Question: We have a script setup to run with Inno Setup Unicode compiler. The installer at the moment supports English, German and French.
It has been brought to our attention that the encoding for our custom messages in French aren't correct. The custom message files are saved as UTF-8 so there should not have been an encoding issue. We verified we were using the Unicode compiler and not ANSI by accident.

Expected Custom message:
> 'French.UninstallOldVersionPrompt=Il semble y avoir une version anterieure de Rubberduck installee sur ce systeme pour %s.There seems to be a previous version of Rubberduck, qui devra d'abord etre desinstallee. Proceder a la desinstallation?'
<URL>
The file is saved as UTF-8, so it shouldn't have had encoding issues. What went wrong?
For more details, you can read up on the <URL>
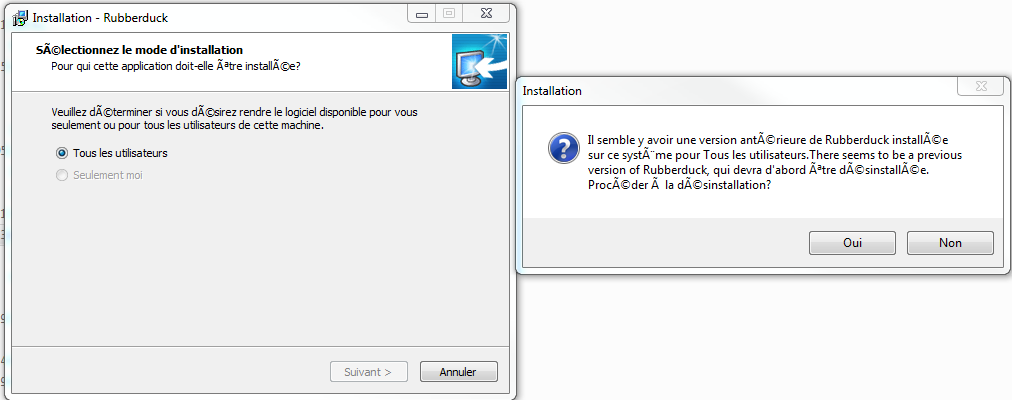
Answer: The '.iss' file needs to have <URL>, if it includes Unicode/UTF-8 strings.
In your case, it's the 'French.CustomMessages.iss' that is missing the BOM.
The 'German.CustomMessages.iss' has the BOM, that's why it works correctly with German.
See also <URL>.
---
The <URL>.